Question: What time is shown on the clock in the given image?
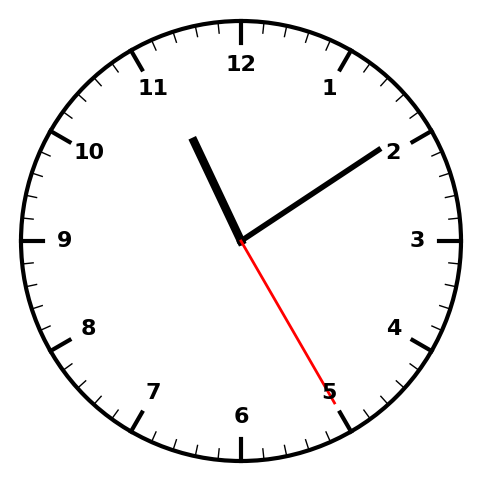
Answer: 11:09:25